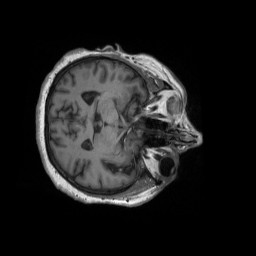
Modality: T1w
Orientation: axial
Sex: female
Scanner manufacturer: siemens
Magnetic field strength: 3 T
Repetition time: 2.3 s
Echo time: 0.00226 s